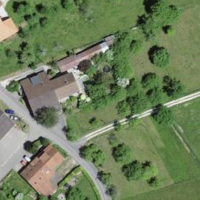
EUNIS habitat code: 52
Species observed at this site:
Scilla bifolia
Cardamine heptaphylla